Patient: sex M, age 71
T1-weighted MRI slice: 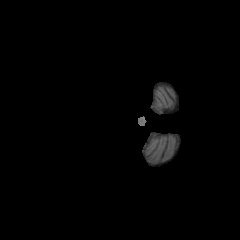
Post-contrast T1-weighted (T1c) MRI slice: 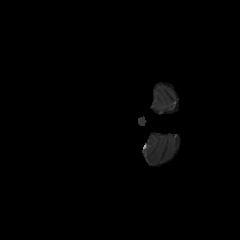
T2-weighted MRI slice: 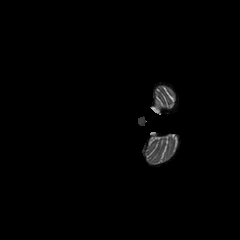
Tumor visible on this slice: no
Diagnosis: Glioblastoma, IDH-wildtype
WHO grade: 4